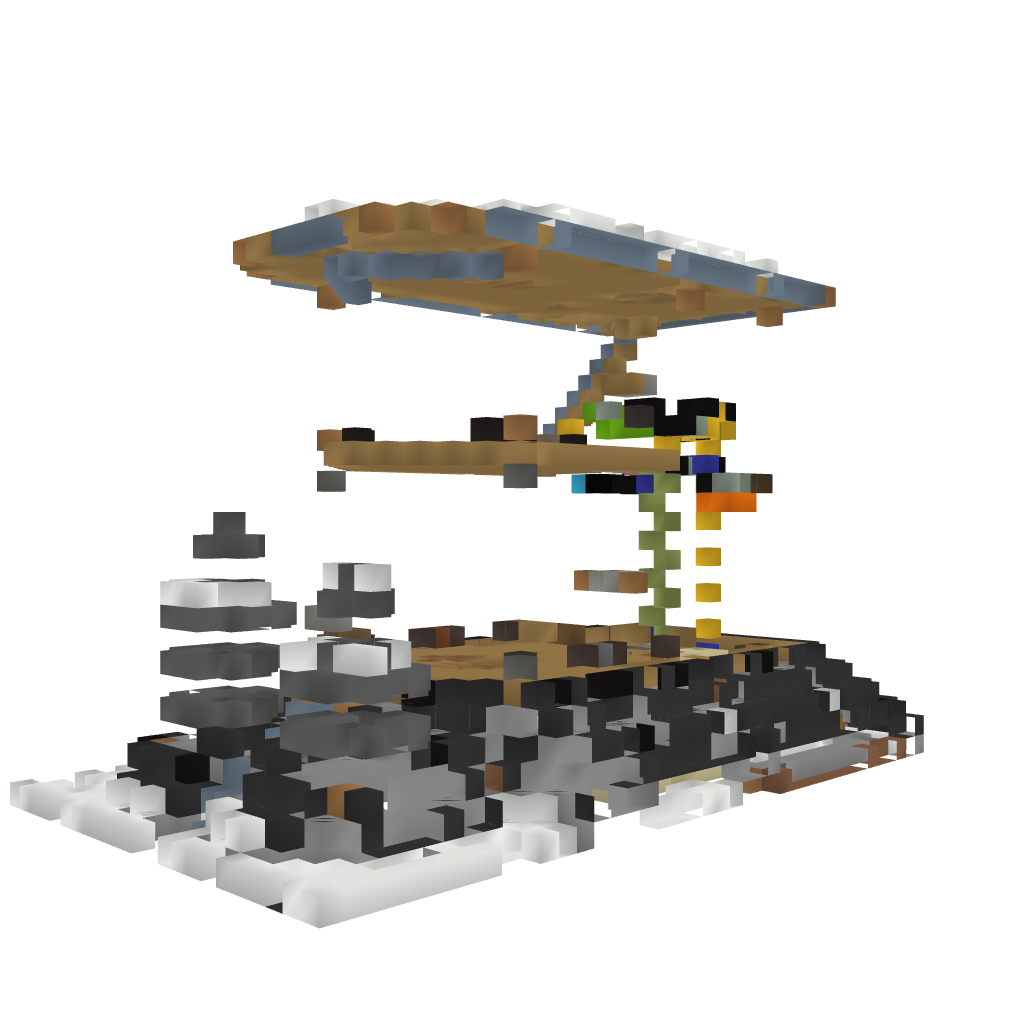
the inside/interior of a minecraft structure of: big woodem house